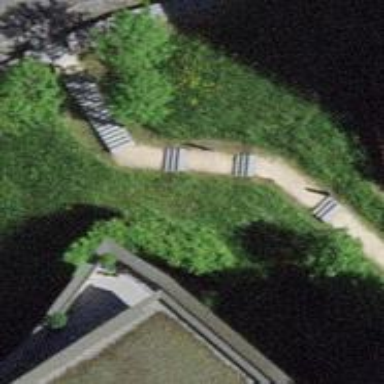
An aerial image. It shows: Set of steps on the road.